Question: I have a 'UICollectionView' which contains custom 'UICollectionViewCell'. The collection view has a background image.
I would show the background image, but the collection view (or its cells) has always a white background which prevents my background image to show.
Here is the code:
'''
-(UICollectionViewCell *)collectionView:(UICollectionView *)collectionView cellForItemAtIndexPath:(NSIndexPath *)indexPath {
AgendaCollectionCell *cell = [collectionView dequeueReusableCellWithReuseIdentifier:agendaCellIdentifier forIndexPath:indexPath];
cell.delegate = self;
cell.layer.borderWidth=0.0f;
cell.layer.backgroundColor = [UIColor clearColor].CGColor;
cell.contentView.layer.backgroundColor = [UIColor blackColor].CGColor;
cell.layer.shouldRasterize = YES;
cell.layer.rasterizationScale = [UIScreen mainScreen].scale;
[cell setCurrentDateAtIndex:([indexPath row]) date:currentMonth events:events];
return cell;
}
'''
The 'AgendaCollectionCell' is very simple: I did a cell by using IB and set all background images to clearColor. Also the collection view use a very basic custom layout.
An excertp of what is shown in the pic:

The collection view show cells with numbers. Beneath the collection view there is a background which is not shown because of the white color of the cells.
Any hint appreciated. Thank you.
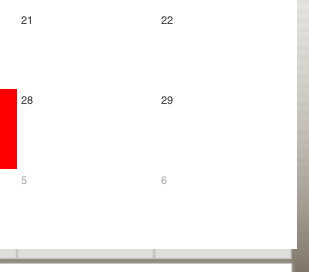
Answer: SOLVED.
The problem was in the rendering of the custom cell. I used a method (a lost method...) which set the background color of the cell. For non custom cell, the code in my question is correct.